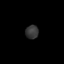
Tissue: skin
Cell type: Epithelial cells
Senescence score: 0.8046
Nuclear area (px): 175
Mean DAPI intensity: 54.114